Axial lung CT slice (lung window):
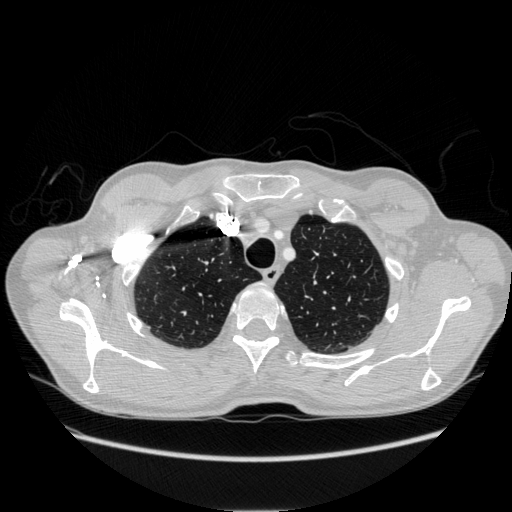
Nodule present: no